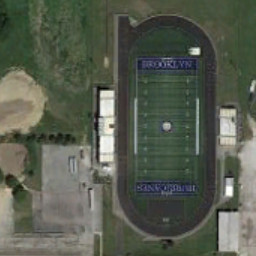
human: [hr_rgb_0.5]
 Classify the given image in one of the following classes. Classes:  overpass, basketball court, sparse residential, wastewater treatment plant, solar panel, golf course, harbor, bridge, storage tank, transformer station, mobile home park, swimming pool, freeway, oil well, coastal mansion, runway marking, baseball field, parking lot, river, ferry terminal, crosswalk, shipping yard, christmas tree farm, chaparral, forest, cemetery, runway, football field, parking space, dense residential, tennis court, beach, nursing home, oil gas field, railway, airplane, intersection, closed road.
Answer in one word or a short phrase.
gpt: football field